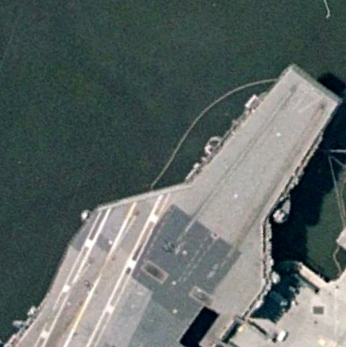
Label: aircraft_carrier